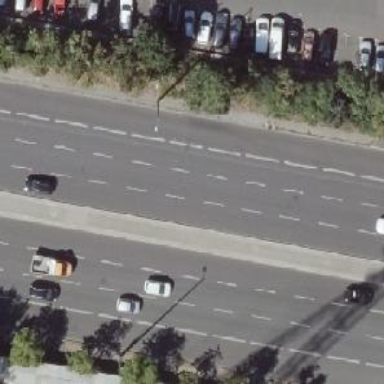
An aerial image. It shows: Primary highway with asphalt surface. It is dual carriageway with shared bus lane on the right for cyclists.